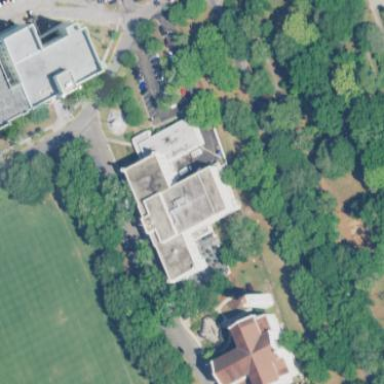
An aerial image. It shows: View of university building.